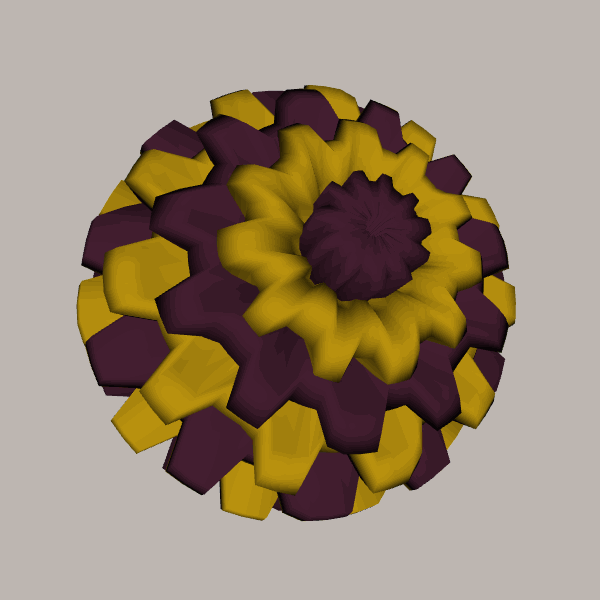
Background: light